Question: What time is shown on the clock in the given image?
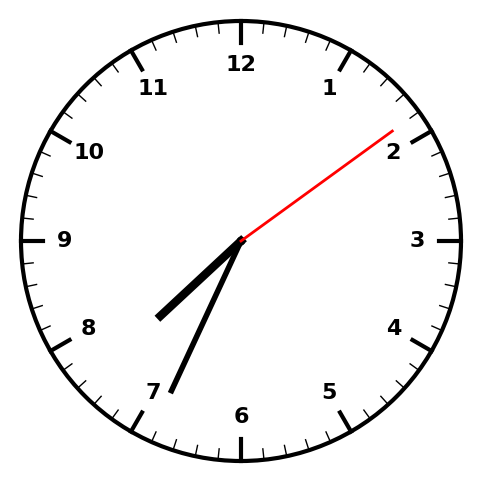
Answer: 07:34:09